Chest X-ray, AP view. Patient: 52 years old, sex F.
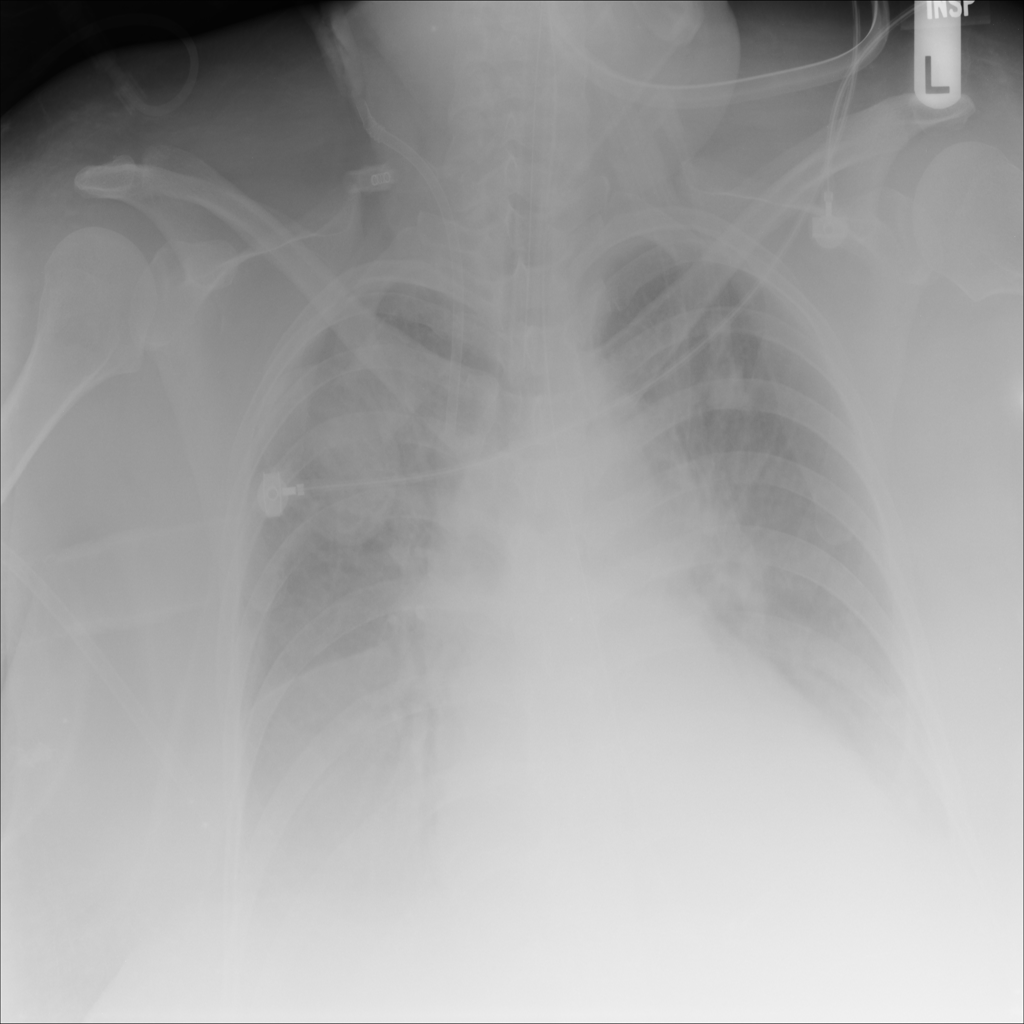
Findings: Atelectasis